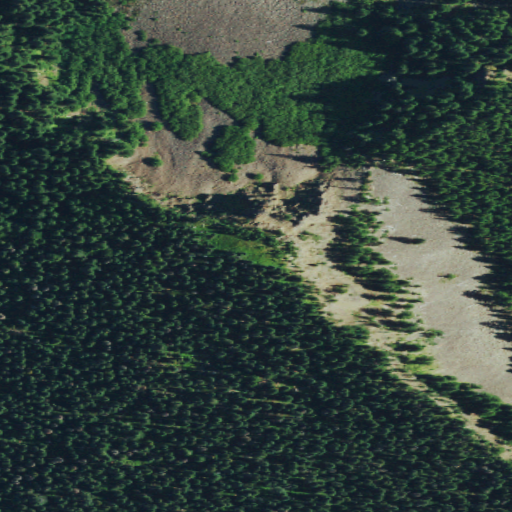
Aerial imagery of mountain in Washington named Steamboat Mountain containing evergreen forest and barren land